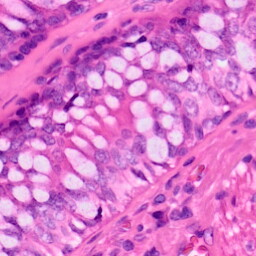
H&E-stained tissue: Lung